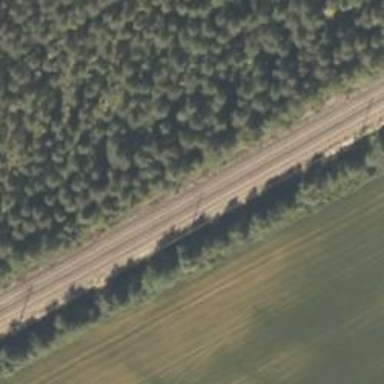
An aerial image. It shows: Railway signal supported by catenary mast.